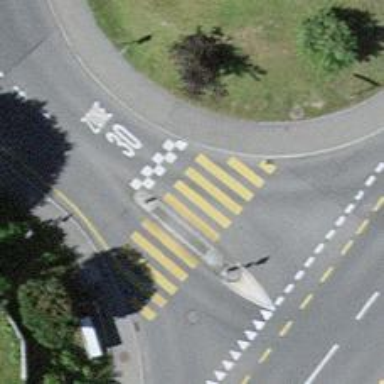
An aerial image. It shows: Zebra crossing on footway.